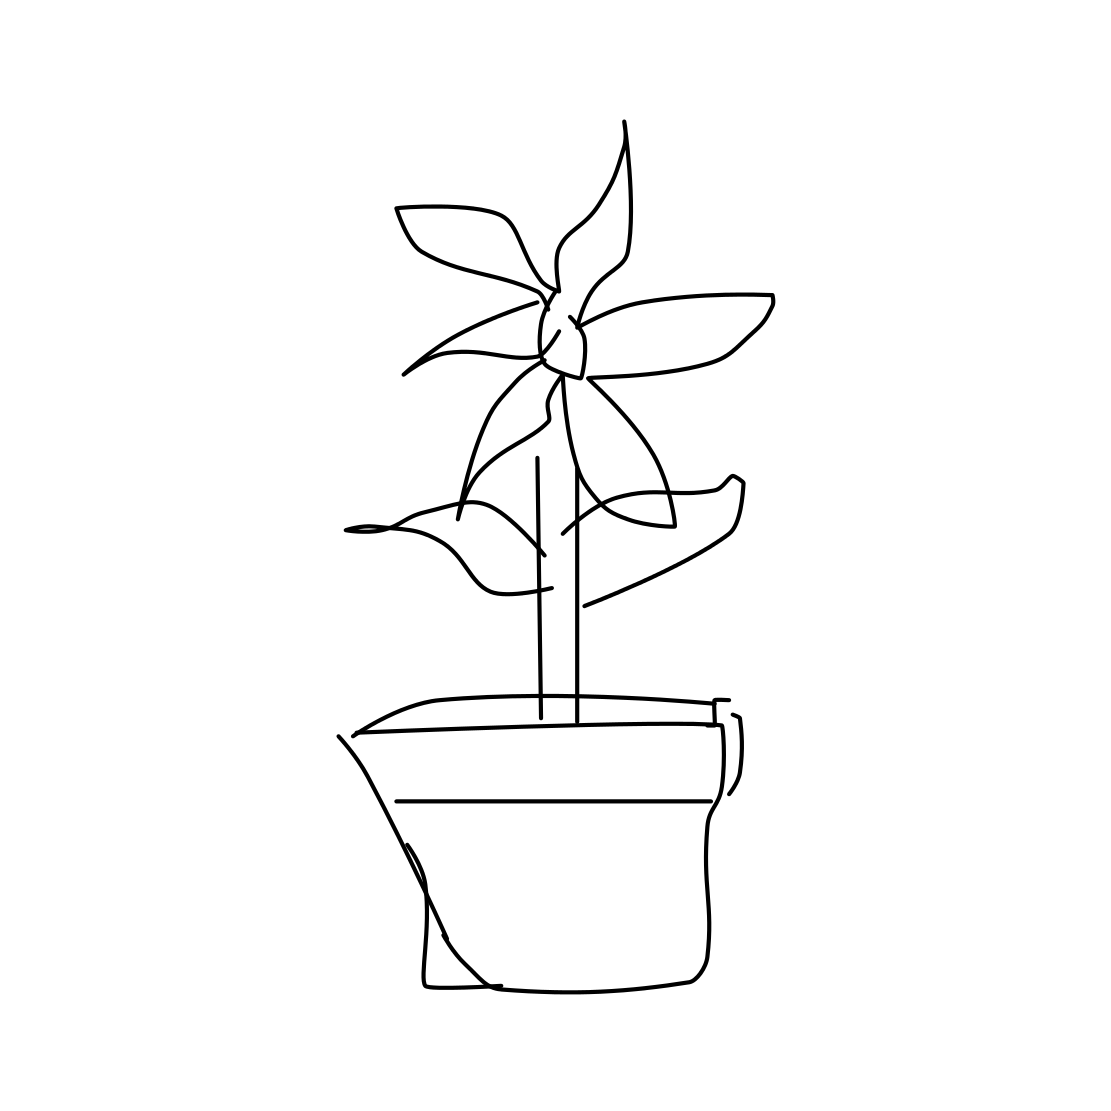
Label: potted plant